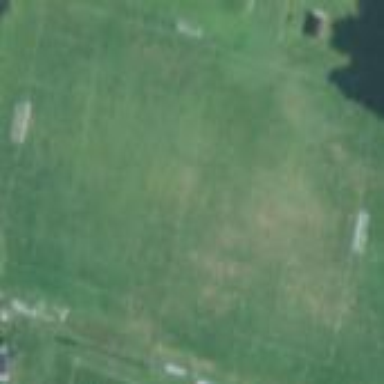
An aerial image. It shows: Soccer pitch for leisure land activities.